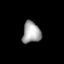
Tissue: lung
Cell type: Epithelial cells
Senescence score: 0.666
Nuclear area (px): 383
Mean DAPI intensity: 164.405